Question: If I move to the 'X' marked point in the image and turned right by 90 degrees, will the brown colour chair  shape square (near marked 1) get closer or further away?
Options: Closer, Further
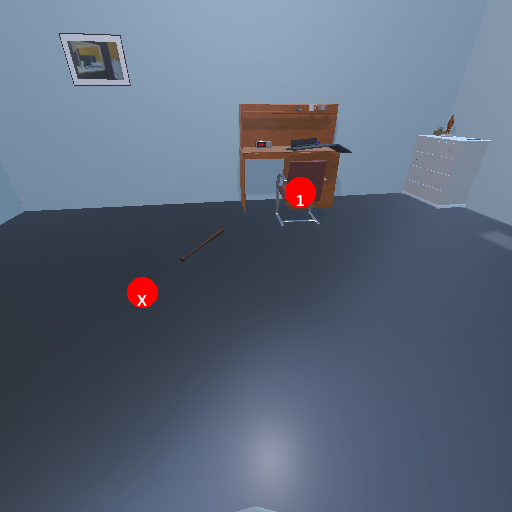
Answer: Closer